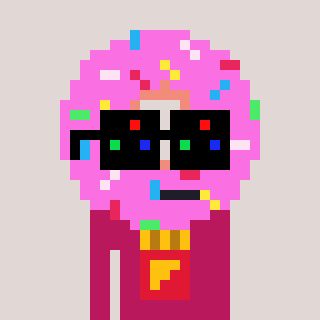
a pixel art character with square black sunglasses, a doughnut-shaped head and a darkpink-colored body on a warm background